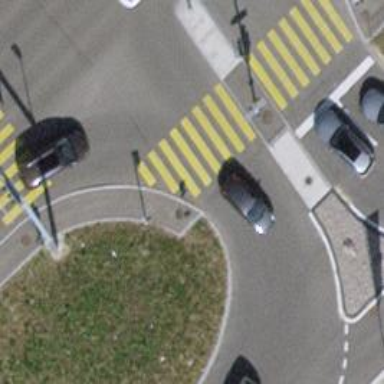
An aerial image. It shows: Crossing with zebra traffic signals.